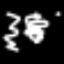
Label: squiggle